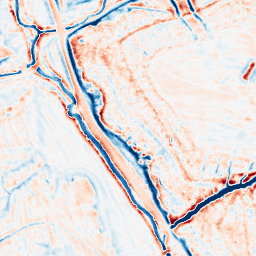
Category: edge_preserving
Decomposition family: bilateral
Decomposition parameters: d: 15
sigma_color: 100
sigma_space: 25
Upsampling method: lanczos
Upsampling parameters: scale: 2
Upsampling scale: 2